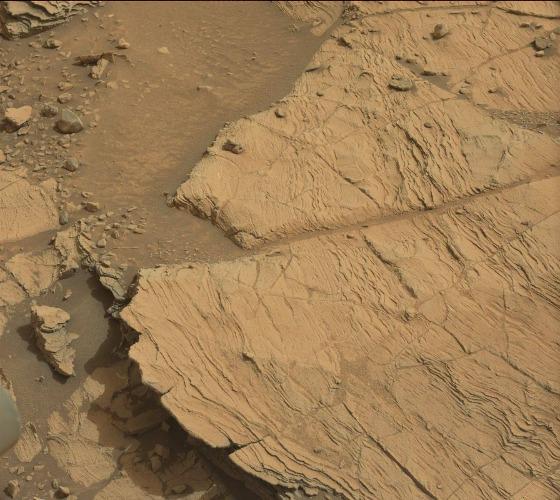
Terrain classes present: Background, Bedrock, Gravel / Sand / Soil, Rock, Shadow